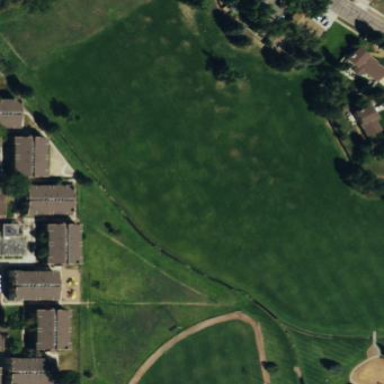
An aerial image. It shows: Soccer pitch with grass surface for leisure land.